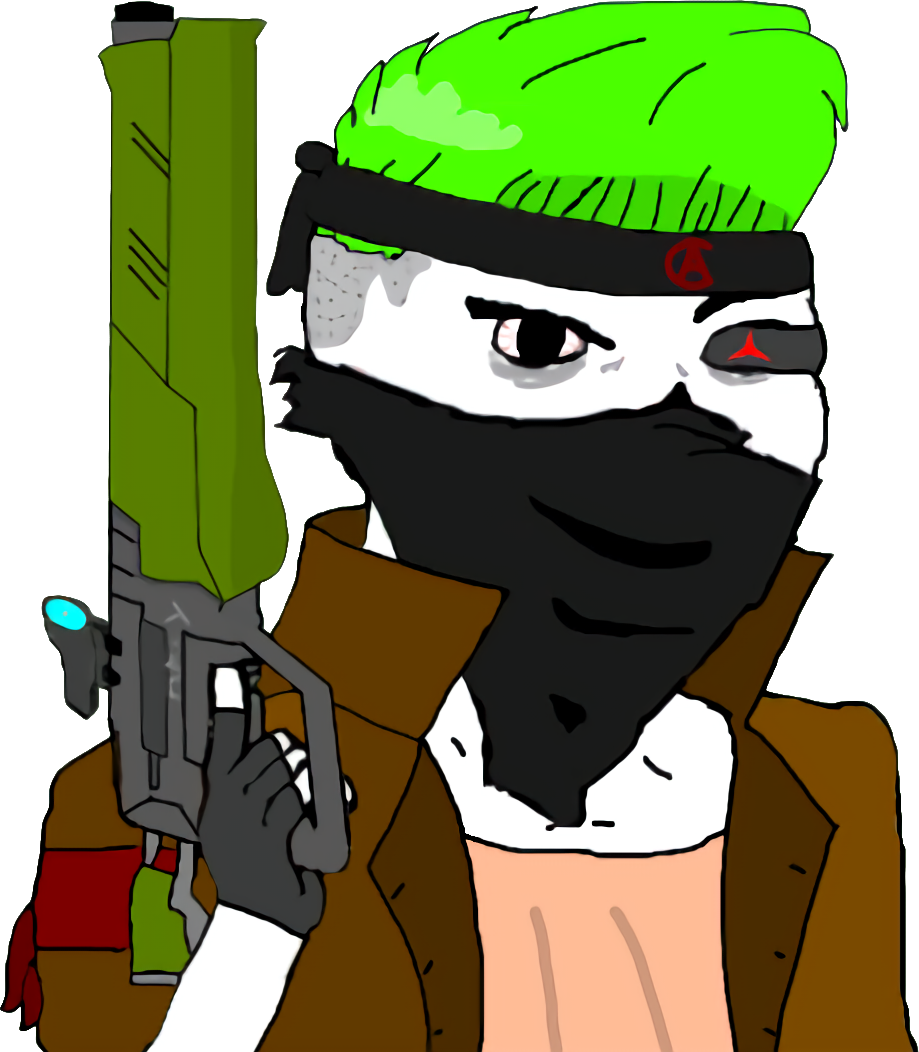
Label: 5_Oomer